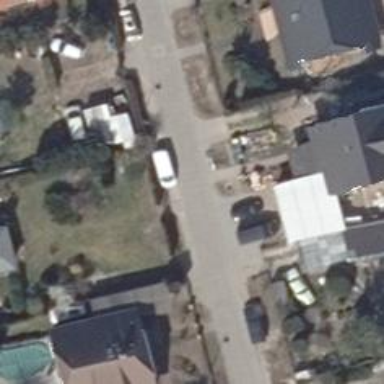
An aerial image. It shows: Footway.